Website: macys
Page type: customer-info-address
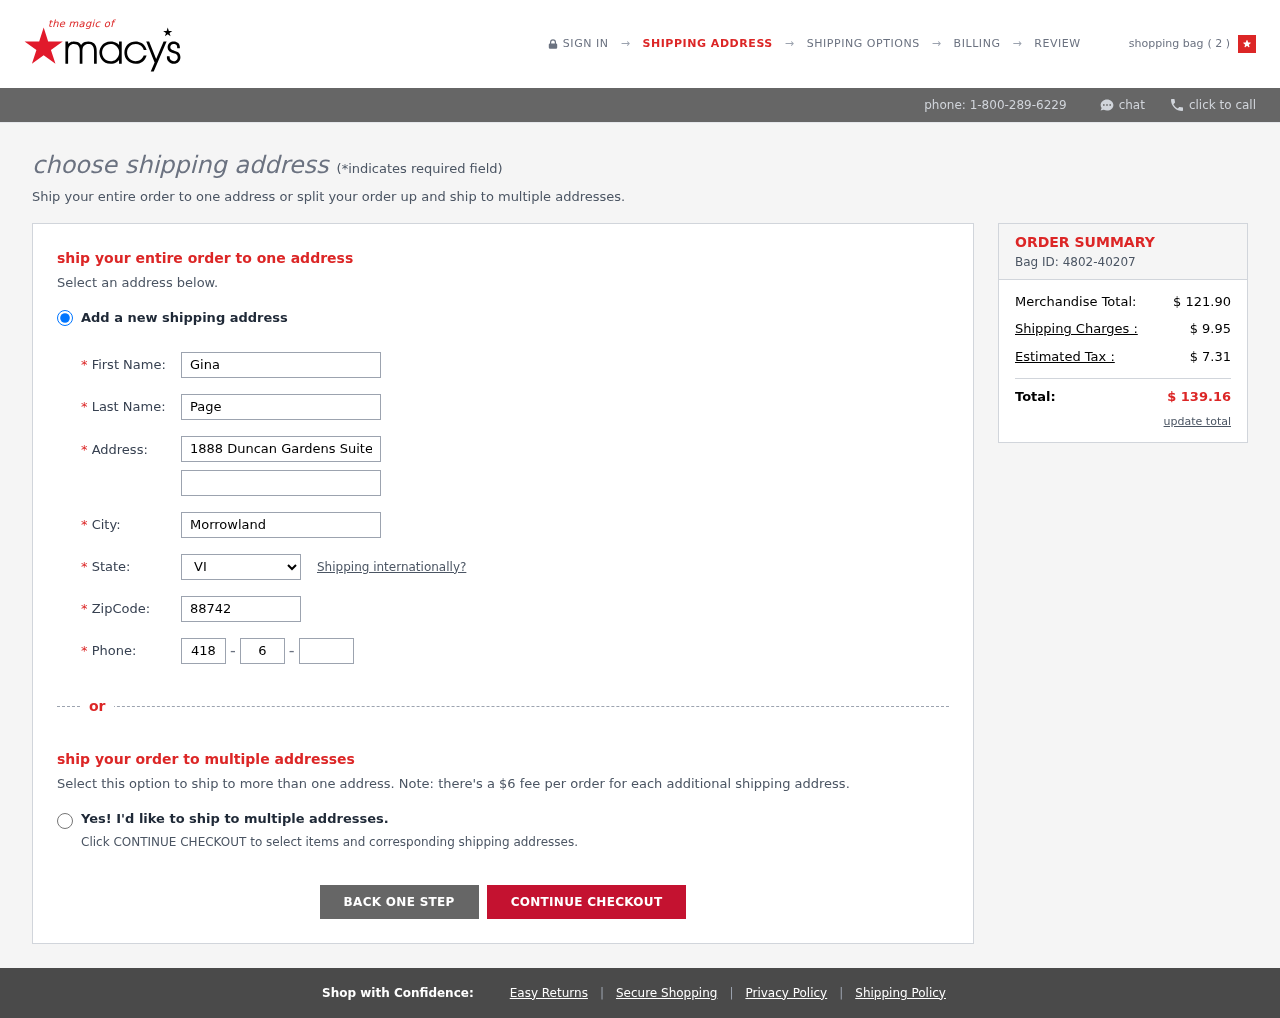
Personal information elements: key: PII_CITY
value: Morrowland
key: PII_FIRSTNAME
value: Gina
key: PII_LASTNAME
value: Page
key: PII_PHONE_AREA
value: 418
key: PII_PHONE_PREFIX
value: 662
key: PII_PHONE_SUFFIX
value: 2621
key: PII_POSTCODE
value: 88742
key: PII_STATE_ABBR
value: VI
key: PII_STREET
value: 1888 Duncan Gardens Suite 825
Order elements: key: ORDER_NUM_ITEMS
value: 2
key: ORDER_ID
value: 4802-40207
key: ORDER_SUBTOTAL
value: $ 121.90
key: ORDER_SHIPPING_COST
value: $ 9.95
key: ORDER_TAX
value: $ 7.31
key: ORDER_TOTAL
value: $ 139.16